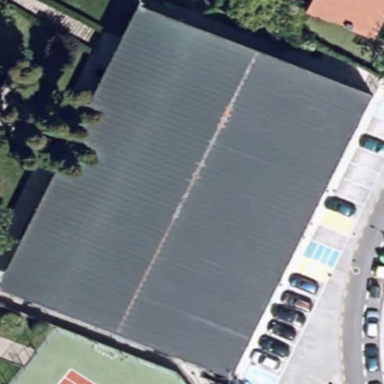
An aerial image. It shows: Building being used as sports hall.